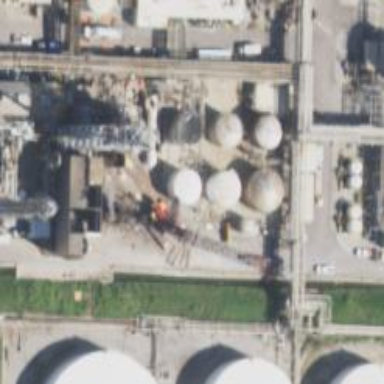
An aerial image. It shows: Storage tank with man-made structure.